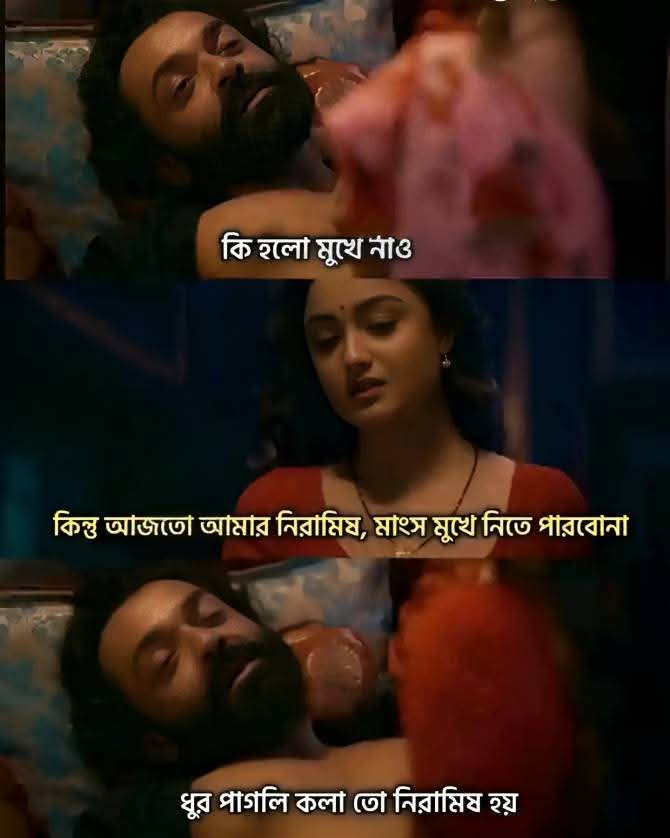
Text: কি হলো মুখে নাও
কিন্তু আজতো আমার নিরামিষ, মাংস মুখে নিতে পারবোনা
ধুর পাগলি কলা তো নিরামিষ হয়
Label: Non Hate